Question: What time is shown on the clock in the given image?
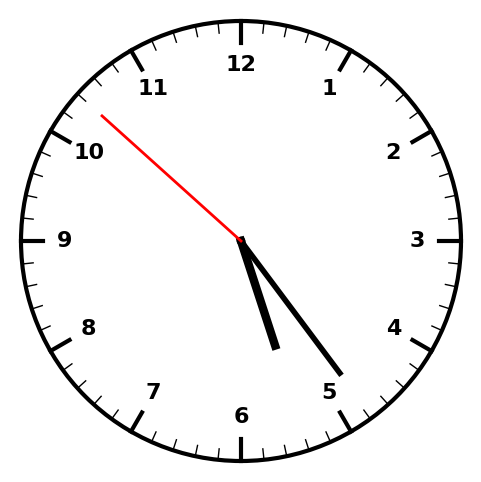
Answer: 05:23:52